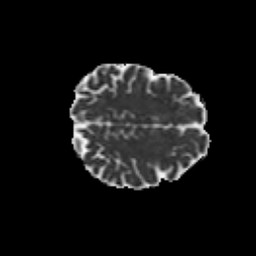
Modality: MD
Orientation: axial
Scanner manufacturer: siemens
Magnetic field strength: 3 T
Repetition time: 6.8 s
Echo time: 0.093 s